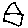
Label: house